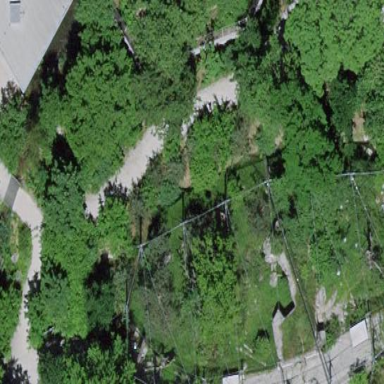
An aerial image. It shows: Aviary in the zoo.